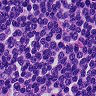
Metastatic tissue present: no